Question: I had given a lot of try in achieving this, but i think i was not doing good enough as it was not working.
In opencart, when user click on Add to Cart, he is shown a "Success notification in popup" with a text "Success you have added ITEM to your cart".
I want to add 3 buttons in this popup.
1. Continue shopping: It will Close the popup
2. Buy Now: redirect to checkout.
3. View Cart: redirect to cart.
i tried modifying catalog/language/english/checkout/cart.php with below code but not successful.
'''
<div class="checkout">
<a class="button" id="close_cart"><?php echo $this->language->get('theme_close'); ?></a>
<a href="<?php echo $cart; ?>" class="button"><?php echo $text_cart; ?></a>
<a href="<?php echo $checkout; ?>" id="checkout-button" class="button"><?php echo $text_checkout; ?></a>
</div>
'''
I am not aware if its possible to edit this catalog/language/english/checkout/cart.php as it contains messages. As i find the pop up text in this cart.php so tried editing it.
I inserted above code in '$_['text_success']' in cart.php
Could you please help..I have also attached a snapshot what i want to achieve.
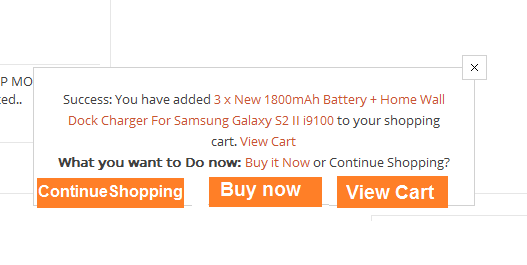
Answer: You were trying very correctly - You indeed need to modify the '$_['text_success']' in mentioned language file, so that it looks like this (re-using Your code):
'''
$_['text_success'] = 'Success: You have added <a href="%s">%s</a> to your <a href="%s">shopping cart</a>!<div class="checkout"><a class="button" id="close_cart">Continue Shopping</a><a href="index.php?route=checkout/checkout" id="checkout-button" class="button">Buy Now</a><a href="index.php?route=checkout/cart" class="button">View Cart</a></div>';
'''
'<?php echo ... ?>'.
For closing this success notice by clicking on link You need to register a event listener, e.g. in 'catalog/view/javascript/common.js' add this somewhere at the end:
'''
$(document).ready(function() {
$('#close_cart').on('click', function() {
$('.success').remove();
});
});
'''
This was not the scope of the question so consider it as extra value to the answer...